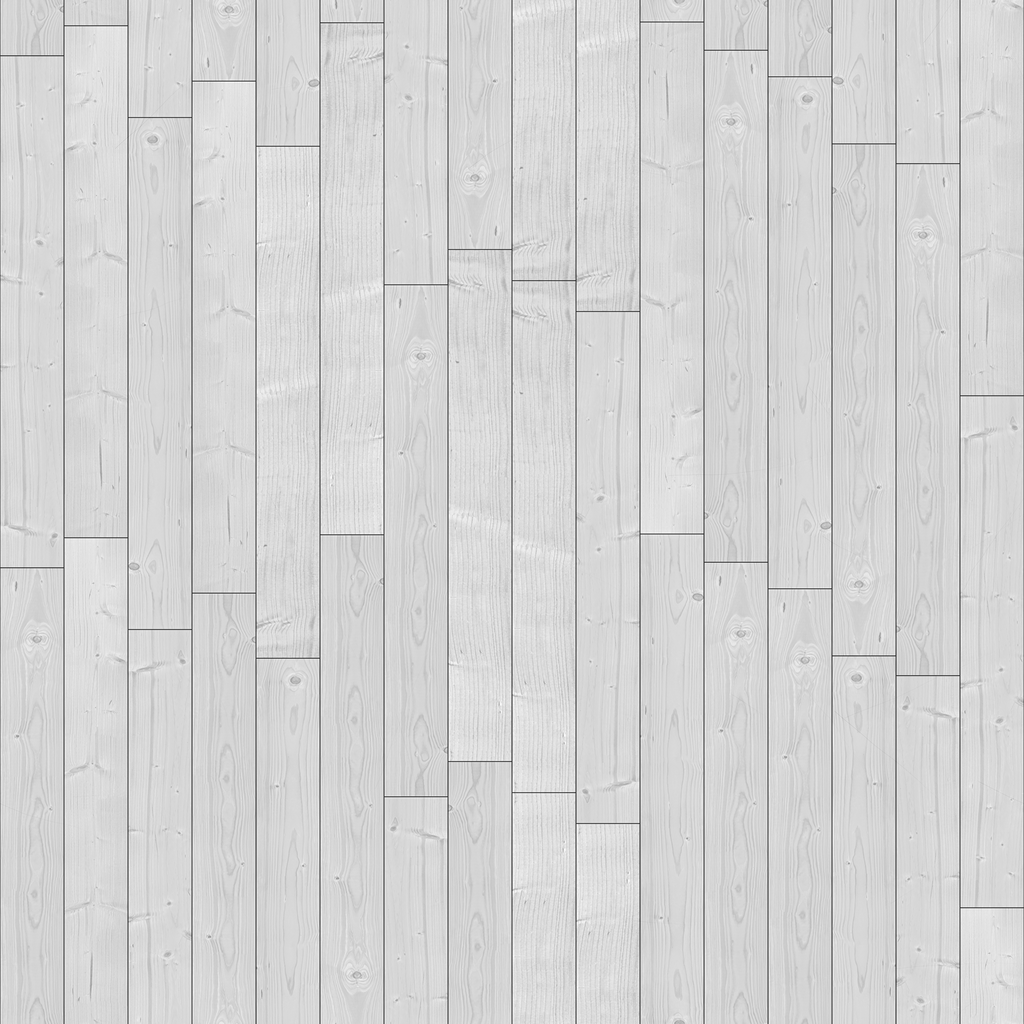
Texture map type: Displacement